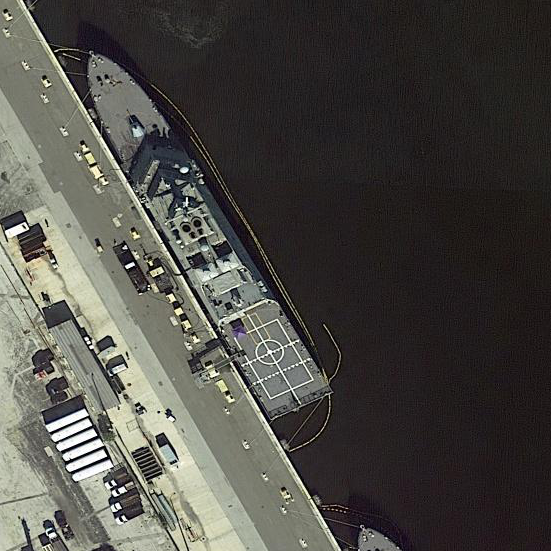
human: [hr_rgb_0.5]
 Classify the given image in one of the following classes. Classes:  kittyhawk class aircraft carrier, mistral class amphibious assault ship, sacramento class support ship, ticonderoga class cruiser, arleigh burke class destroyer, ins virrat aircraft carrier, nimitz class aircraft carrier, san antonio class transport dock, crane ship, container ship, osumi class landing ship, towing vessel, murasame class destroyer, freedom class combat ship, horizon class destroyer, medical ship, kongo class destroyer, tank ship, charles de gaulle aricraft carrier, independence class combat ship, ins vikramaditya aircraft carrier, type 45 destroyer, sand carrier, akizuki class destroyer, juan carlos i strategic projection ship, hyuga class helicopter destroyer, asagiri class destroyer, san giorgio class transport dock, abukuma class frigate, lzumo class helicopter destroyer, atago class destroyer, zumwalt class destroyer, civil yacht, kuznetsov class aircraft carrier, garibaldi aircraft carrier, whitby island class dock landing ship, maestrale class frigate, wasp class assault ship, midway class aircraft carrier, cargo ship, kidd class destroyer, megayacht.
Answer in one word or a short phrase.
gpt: Freedom class combat ship